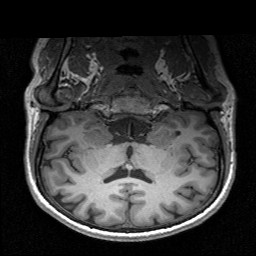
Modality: T1w
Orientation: sagittal
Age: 23
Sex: female
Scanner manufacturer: siemens
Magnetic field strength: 3 T
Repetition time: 1.9 s
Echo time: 0.00226 s